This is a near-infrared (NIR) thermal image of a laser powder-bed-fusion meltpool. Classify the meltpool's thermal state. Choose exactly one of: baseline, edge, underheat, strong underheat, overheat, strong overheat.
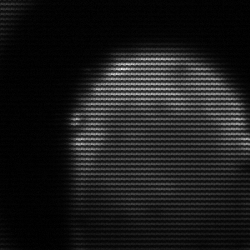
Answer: edge